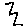
Label: zigzag